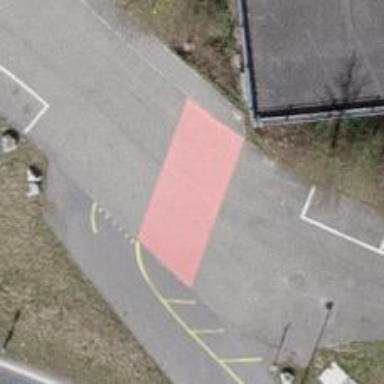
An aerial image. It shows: Uncontrolled road crossing with markings.